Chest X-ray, PA view. Patient: 53 years old, sex F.
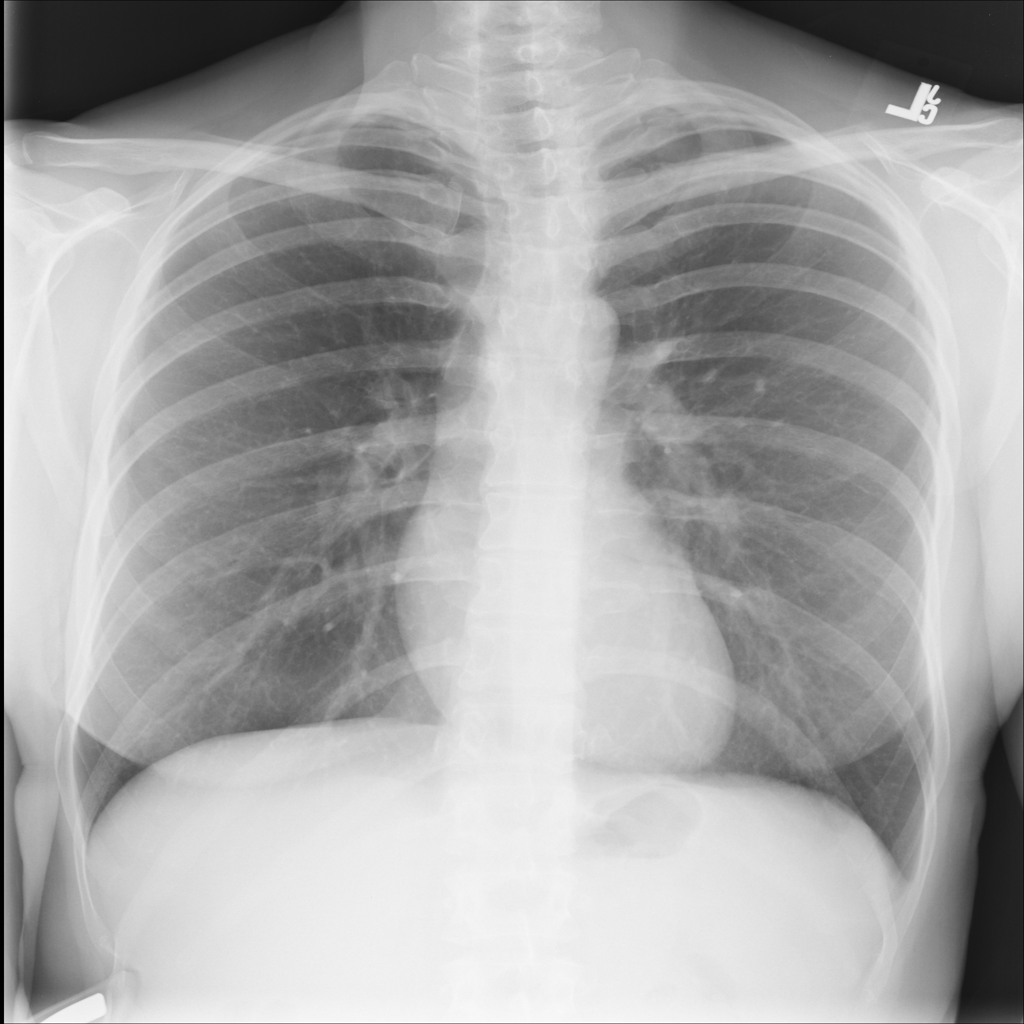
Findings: No Finding